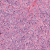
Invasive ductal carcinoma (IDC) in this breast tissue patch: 1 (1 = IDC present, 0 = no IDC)